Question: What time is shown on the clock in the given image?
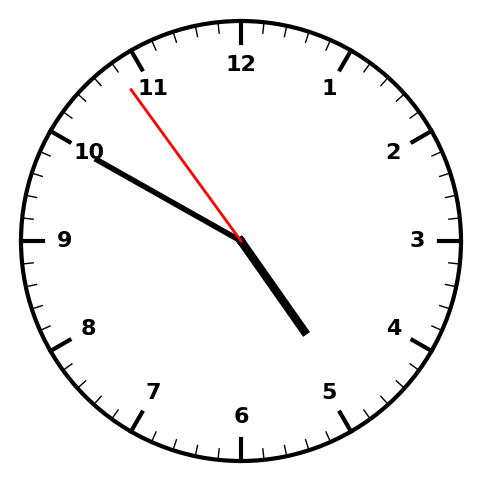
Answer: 04:49:54